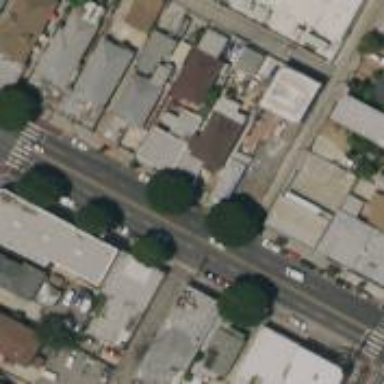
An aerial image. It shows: Alleyway designated as service road.